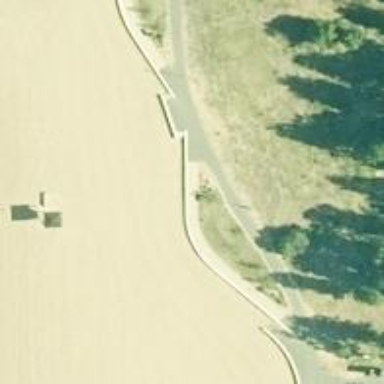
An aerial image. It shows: Asphalt track for cycling.